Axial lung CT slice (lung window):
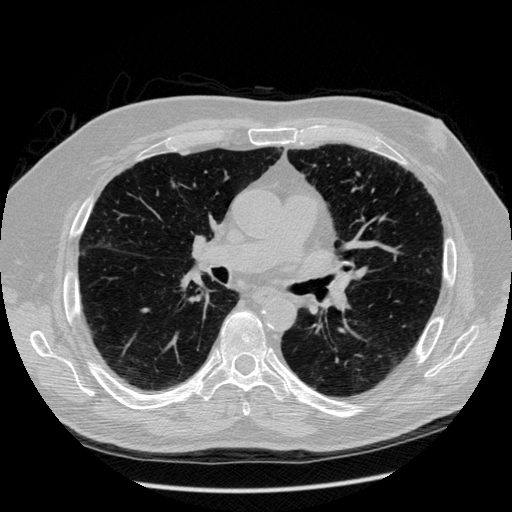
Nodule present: yes
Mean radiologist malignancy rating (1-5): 3.25